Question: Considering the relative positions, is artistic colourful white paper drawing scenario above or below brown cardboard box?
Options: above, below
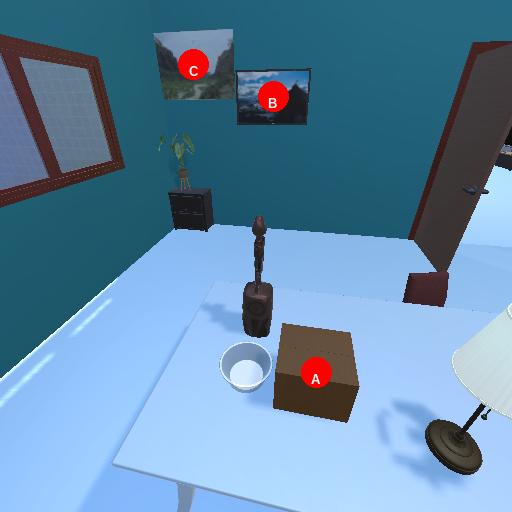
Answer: above